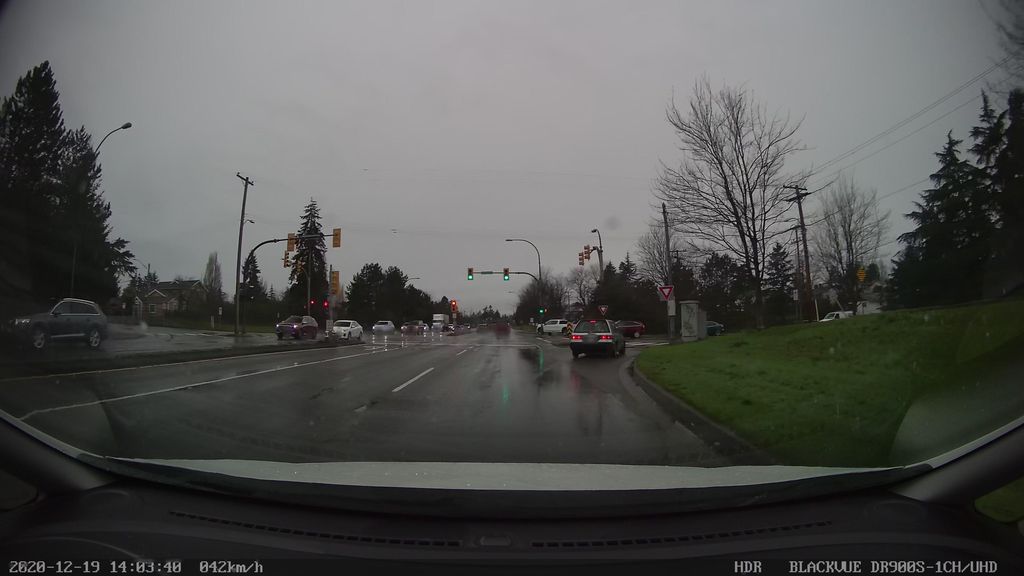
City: victoria